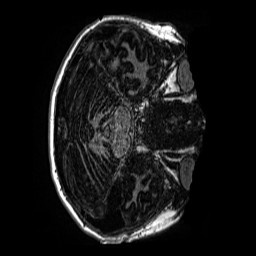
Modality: MP2RAGE
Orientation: axial
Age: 13
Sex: male
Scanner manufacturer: siemens
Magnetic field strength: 3 T
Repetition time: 4 s
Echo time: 0.00299 s